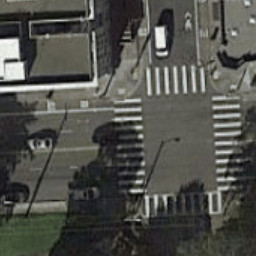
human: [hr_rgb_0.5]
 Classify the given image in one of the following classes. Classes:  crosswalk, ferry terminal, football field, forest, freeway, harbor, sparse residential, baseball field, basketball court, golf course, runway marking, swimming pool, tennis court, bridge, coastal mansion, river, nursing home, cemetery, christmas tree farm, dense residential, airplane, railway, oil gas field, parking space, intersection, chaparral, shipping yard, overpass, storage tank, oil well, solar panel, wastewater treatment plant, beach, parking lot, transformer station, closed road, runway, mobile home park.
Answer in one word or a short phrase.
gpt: crosswalk